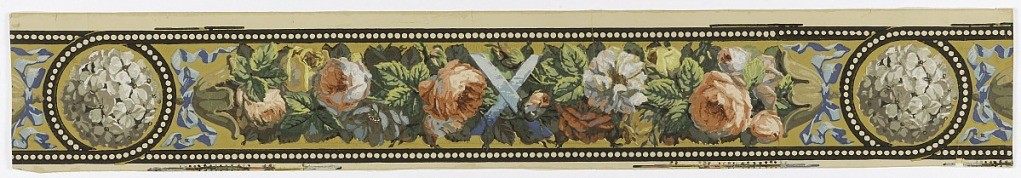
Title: Frieze
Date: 1862
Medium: Block-printed
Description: Red, pink, white and yellow roses in tight garland, wound with blue ribbon,tied in bows. yellow ground, with bead edge on black, forming circles at each repeat, which are filled with hydrangea in grisaille. Used around spandrels in grand foyer of the Vienna Opera House, 1869, rebuilt (and reprinted) 1955.